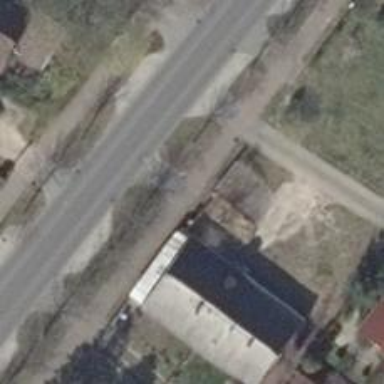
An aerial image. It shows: Driveway leading to service road.